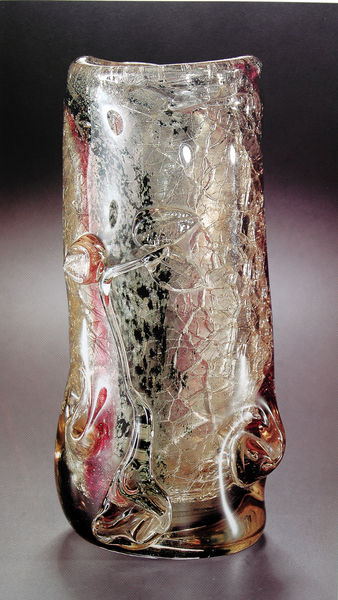
Titel: Stangenvase "Tronc d'arbre"
Künstler: Ernest Léveillé
Institution: Sammlung Gerda Koepff
Schlagwörter: baum, blau, fuß, schatten, weiß, gelb, ocker, blume, blumen, braun, bunt, geschwungen, glas, grau, licht, nase, schwarz, rot, beige, muster, ornament, zylinder, alt, knoten, silber, stehen, spiegelung, boden, gold, pflanzen, craquelee, rosa, traurig, krug, skulptur, vase, sprung, farbig, blumenvase, abstrakt, farben, modern, risse, farbe, formen, lila, violett, linien, rand, matt, dekoration, dick, jugendstil, glanz, vert, floral, verzierung, glänzend, metall, faden, bronze, knöpfe, striche, glitzern, fliessend, foto, fotografie, photographie, gemustert, pink, becher, schimmer, gefäß, perlmutt, linie, oberfläche, wirbel, form, deko, mosaik, kunst, photo, verziert, organisch, flecken, schnörkel, wurzeln, glasmalerei, adern, durchsichtig, struktur, reflektion, opfer, museum, wien, fäden, schlieren, filigran, applikation, fotographie, nodus, objekt, stärke, blasen, art deco, geschmolzen, geblasen, netz, behälter, wulst, gallé, fragil, fleur, verformt, zerbrochen, verzierungen, abbildung, asymmetrie, unförmig, mundgeblasen, bernstein, bund, lumiere, trinkgefäß, verre, glass, gegenstandslos, asymmetrisch, brüche, bruch, splitter, sprünge, organische formen, krakelee, rose, vae, geritzt, craquele, beule, bruchstück, glaskunst, murano, appliziert, asymetrisch, ausbuchtung, auswuchs, craquelur, cristal, dickwandig, einschluß, fasern, fotographi, glac, glace, glasfluss, handgeblasen, kralee, lumineux, mehrfarbig, schwulst, scultpture, sickwandig, unrealistisches motiv, unterschiedlich, wo ist das bild?